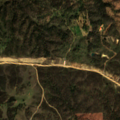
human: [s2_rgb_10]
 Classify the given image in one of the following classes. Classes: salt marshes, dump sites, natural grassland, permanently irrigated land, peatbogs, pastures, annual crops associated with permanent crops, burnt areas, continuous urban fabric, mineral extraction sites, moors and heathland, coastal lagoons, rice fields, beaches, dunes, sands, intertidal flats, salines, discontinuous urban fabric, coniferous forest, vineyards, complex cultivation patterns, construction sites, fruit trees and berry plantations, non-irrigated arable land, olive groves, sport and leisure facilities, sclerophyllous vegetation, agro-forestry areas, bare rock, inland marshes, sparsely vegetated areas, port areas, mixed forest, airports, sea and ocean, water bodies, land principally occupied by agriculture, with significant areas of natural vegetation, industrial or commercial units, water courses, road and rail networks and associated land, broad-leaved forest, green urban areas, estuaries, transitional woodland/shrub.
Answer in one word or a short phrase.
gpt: pastures, agro-forestry areas, broad-leaved forest, transitional woodland/shrub